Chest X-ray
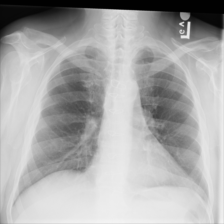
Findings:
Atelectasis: negative
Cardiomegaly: negative
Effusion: negative
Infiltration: negative
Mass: negative
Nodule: negative
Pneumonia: negative
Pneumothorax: negative
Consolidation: negative
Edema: negative
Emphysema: negative
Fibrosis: negative
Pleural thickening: negative
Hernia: negative